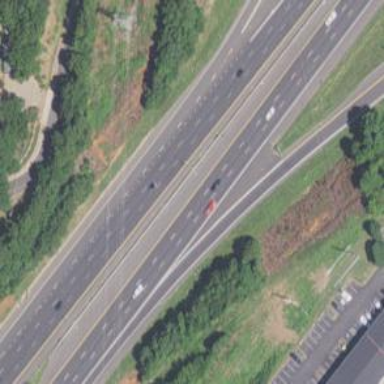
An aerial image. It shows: Motorway link.